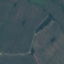
Land use / land cover class: Pasture